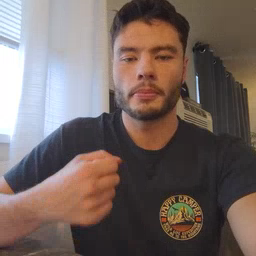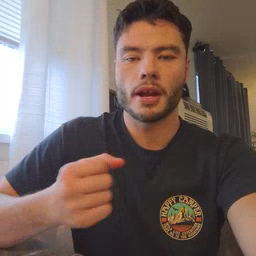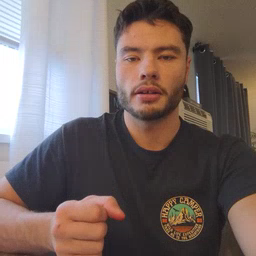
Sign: make